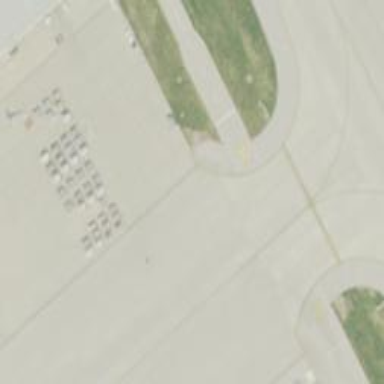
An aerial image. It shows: Image of taxiway at airport.